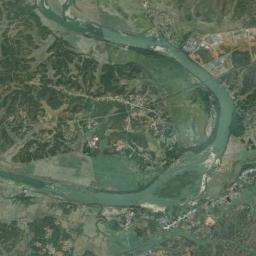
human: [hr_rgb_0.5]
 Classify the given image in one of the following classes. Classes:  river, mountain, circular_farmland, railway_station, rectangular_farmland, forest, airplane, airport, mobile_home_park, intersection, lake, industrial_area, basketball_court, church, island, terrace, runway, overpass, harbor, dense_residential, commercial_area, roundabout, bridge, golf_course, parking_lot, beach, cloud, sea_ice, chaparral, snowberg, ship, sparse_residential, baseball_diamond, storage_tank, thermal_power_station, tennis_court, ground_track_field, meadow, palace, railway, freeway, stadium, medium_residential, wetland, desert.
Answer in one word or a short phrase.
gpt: river